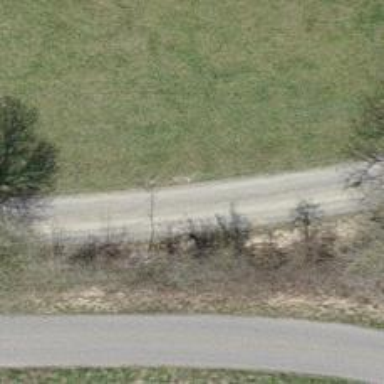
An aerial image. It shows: Gravel track with grade 2 tracktype.